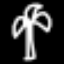
Label: palm tree